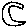
Label: moon